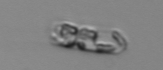
Label: Guinardia_striata